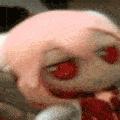
Label: anime